高一 · 代数
（2020 春・海珠区校级月考）设关于 $x$ 的一元二次方程 $x^{2}-a x+b^{2}=0 （ a, b \in \mathbf{R} ）$.

(1) 若 $a$ 是从 $0,1,2,3,4$ 五个数中任取的一个数, $b$ 是从 $0,1,2$ 三个数中任取的一个数,求上述方程有实根的概率;

(2) 若 $a$ 是从区间 $[0,4]$ 上任取的一个数, $b$ 是从区间 $[0,2]$ 上任取的一个数, 求上述方程有实根的概率.
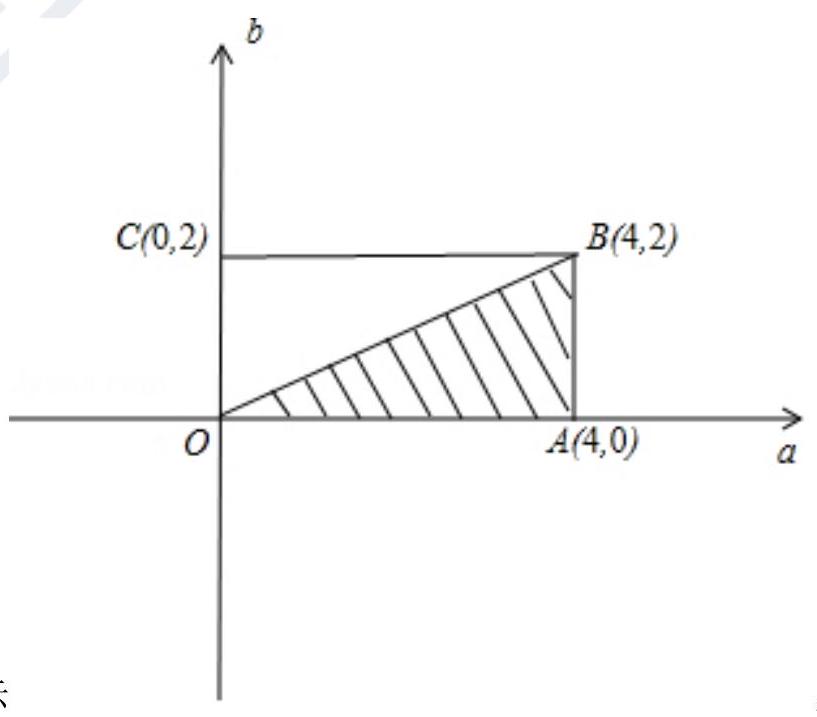
答案: 解：（1）设事件 $A$ 为 “方程有实根”,

则所有基本事件为: $(0,0),(0,1),(0,2),(1,0),(1,1)$ （1,2)，(2,0),
$(2,1),(2,2)$
$(3,0)$,
$(3,1)$
$(3,2)$
$(4,0),(4,1)$,
$(4,2)$ ，共 15

个,

其中第一个数字表示 $a$ 的值, 第二个数字表示 $b$ 的值,

$\because$ 方程有实根, $\therefore \triangle=a^{2}-4 b^{2} \geqslant 0$,

$\therefore a \geqslant 2 b$,

$\therefore$ 事件 $A$ 包含 9 个基本事件：（0，0）（1,0）（2，0），（2，1），（3，0）（3,1）, $(4,0),(4,1),(4,2)$,

$\therefore$ 事件 $A$ 发生的概率为 $P(A)=\frac{9}{15}=\frac{3}{5}$.

（2）由题意可知, 试验的全部结果所构成的区域为 $\left\{\begin{array}{l}0 \leq a \leq 4 \\ 0 \leq b \leq 2\end{array}\right.$,

满足方程有实根的条件构成区域为 $\left\{\begin{array}{l}0 \leq a \leq 4 \\ 0 \leq b \leq 2, \\ a \geq 2 b\end{array}\right.$,

画出图形, 如图所示

则正方形 $A B C D$ 的面积为 $8, \triangle A O B$ 的面积为 $\frac{1}{2} \times 4 \times 2=4$,

$\therefore$ 所求的概率 $P=\frac{4}{8}=\frac{1}{2}$.